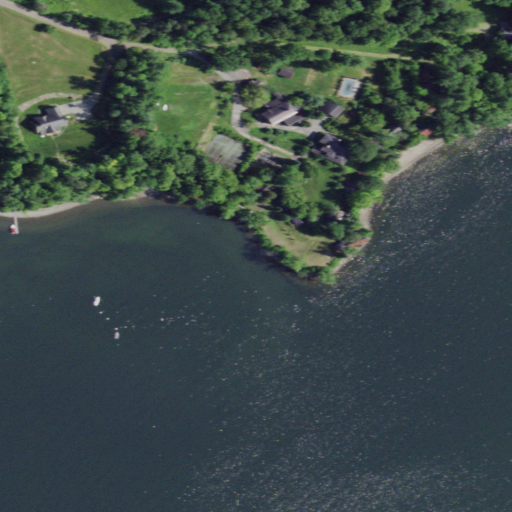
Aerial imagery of cape in New York named Furnace Point containing open water, open development, deciduous forest, woody wetlands, low intensity development, pasture, herbaceous wetlands, medium intensity development, and mixed forest